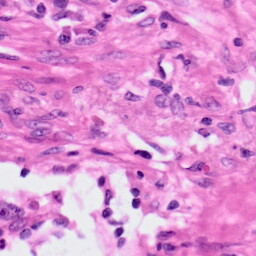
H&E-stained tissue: Lung